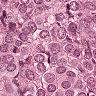
Metastatic tissue present: yes